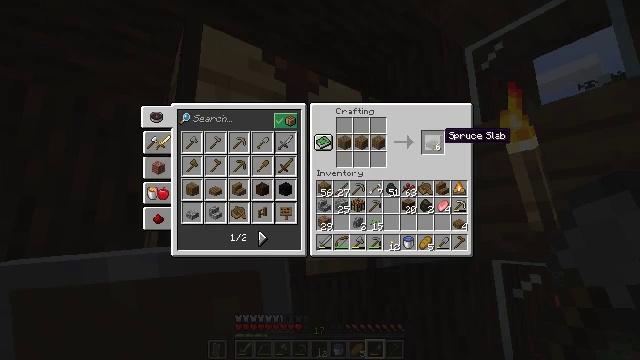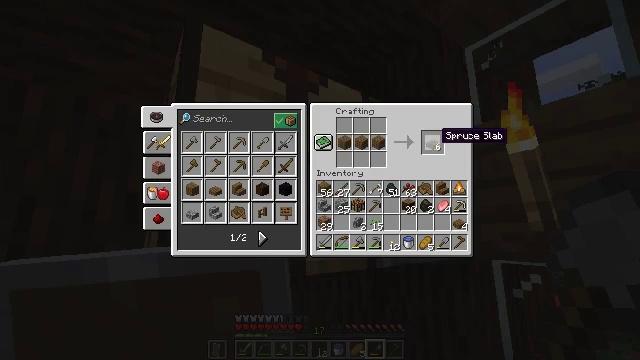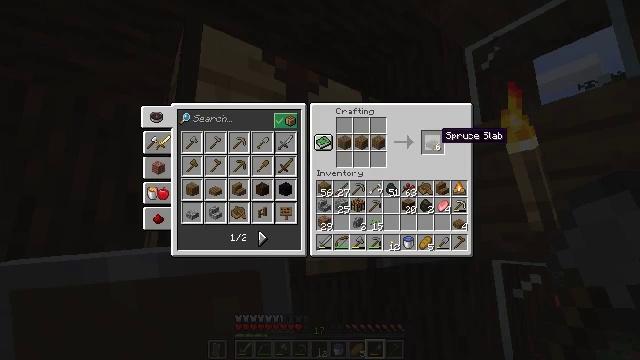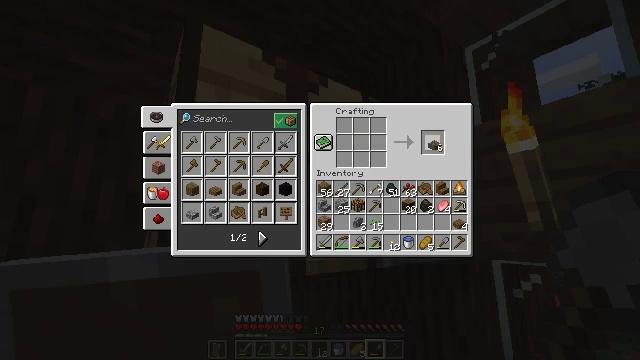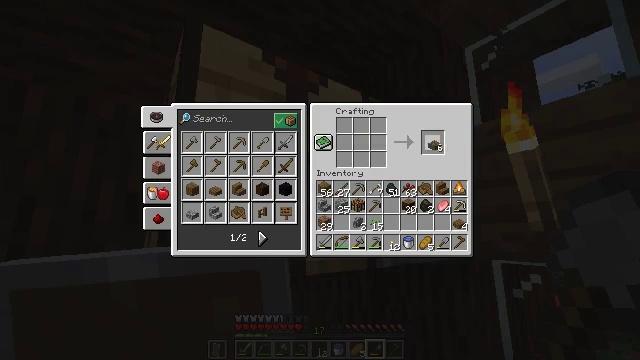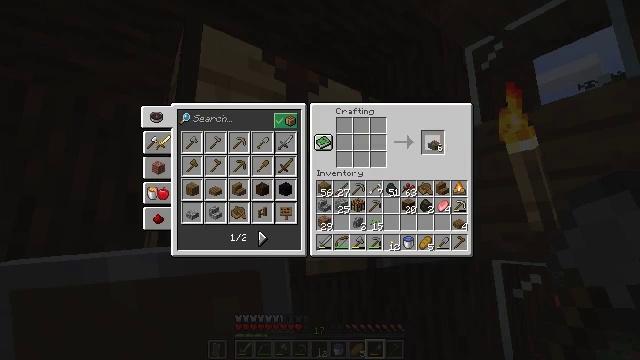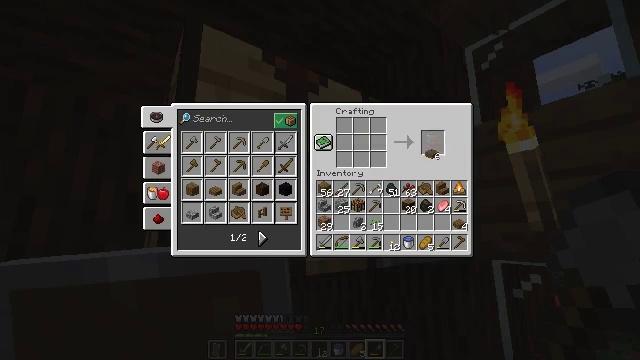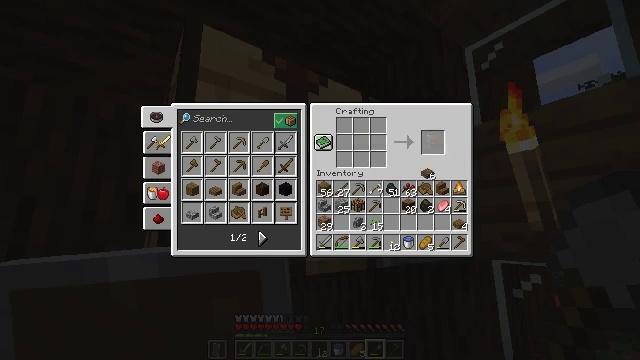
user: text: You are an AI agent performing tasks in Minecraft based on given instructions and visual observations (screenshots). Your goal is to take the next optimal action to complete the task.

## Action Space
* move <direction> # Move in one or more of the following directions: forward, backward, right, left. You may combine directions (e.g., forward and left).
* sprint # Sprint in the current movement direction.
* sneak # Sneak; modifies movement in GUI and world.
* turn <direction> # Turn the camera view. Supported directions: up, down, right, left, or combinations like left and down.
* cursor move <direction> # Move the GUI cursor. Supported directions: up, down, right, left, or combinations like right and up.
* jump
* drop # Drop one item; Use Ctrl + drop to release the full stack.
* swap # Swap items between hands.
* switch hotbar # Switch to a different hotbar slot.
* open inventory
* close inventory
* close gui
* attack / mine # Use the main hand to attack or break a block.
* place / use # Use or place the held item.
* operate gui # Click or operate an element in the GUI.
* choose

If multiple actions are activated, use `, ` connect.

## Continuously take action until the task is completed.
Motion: motion action
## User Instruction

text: Open the crafting grid to create a spruce slab.
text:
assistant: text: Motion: no_op
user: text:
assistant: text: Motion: no_op
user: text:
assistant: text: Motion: operate gui
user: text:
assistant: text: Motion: operate gui
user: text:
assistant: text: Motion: no_op
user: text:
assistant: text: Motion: cursor move down
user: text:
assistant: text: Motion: cursor move down
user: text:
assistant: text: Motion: no_op